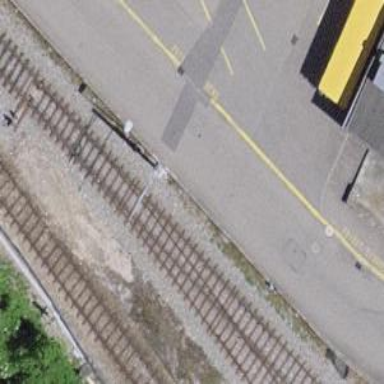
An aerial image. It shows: Railway switch.